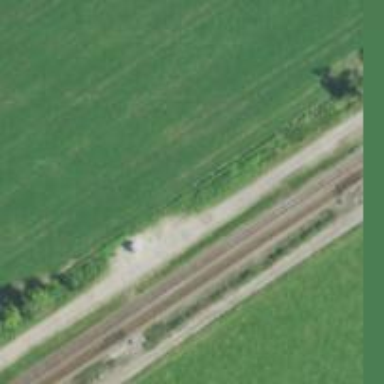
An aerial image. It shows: Railway crossover.